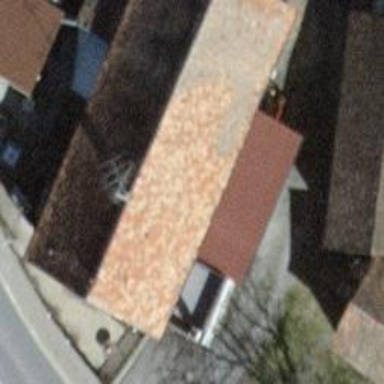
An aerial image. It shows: Restaurant.